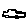
Label: car